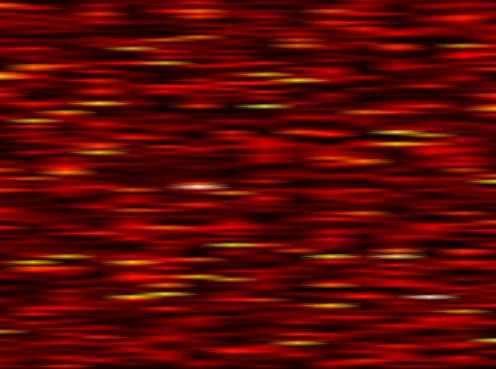
Label: WOLA